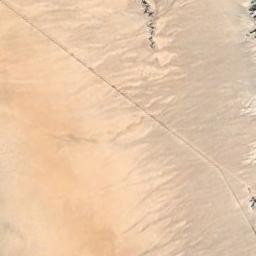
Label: desert